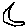
Label: moon